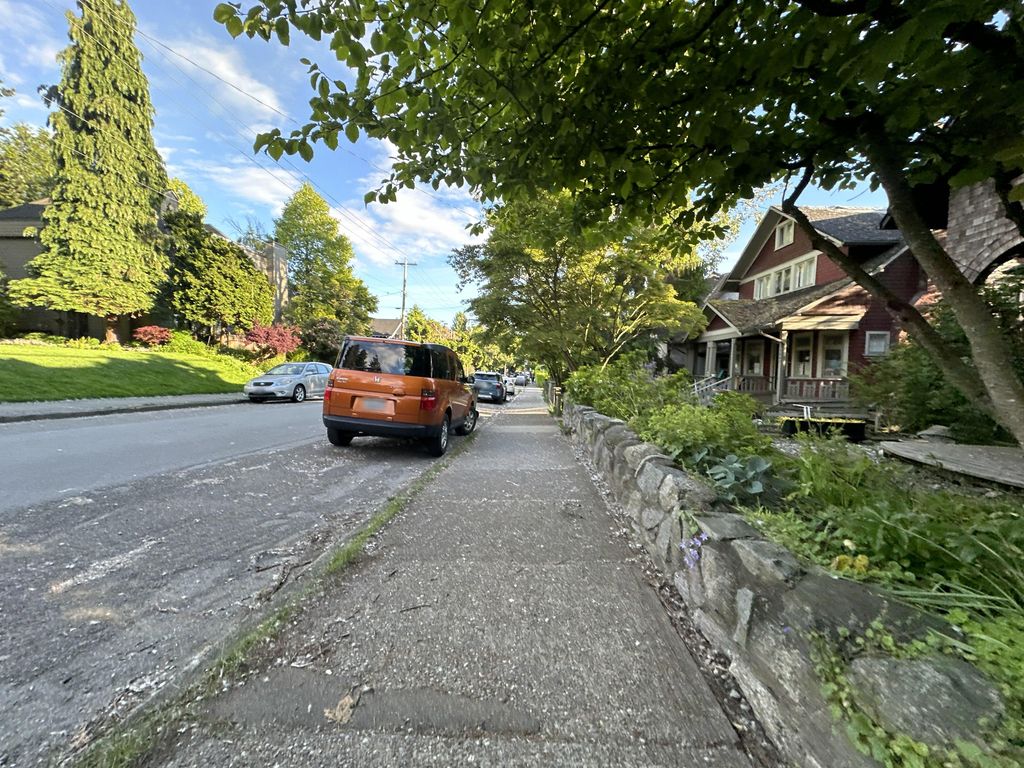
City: vancouver